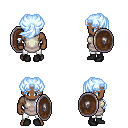
a pixel art fantasy rpg character, male body template, human, dark skin, white tunic, white pants, white cyan princess hairstyle, black shoes, shield, four views (front, back, left, right), 2x2 character sprite sheet, small pixel art, hard edges, no anti-aliasing